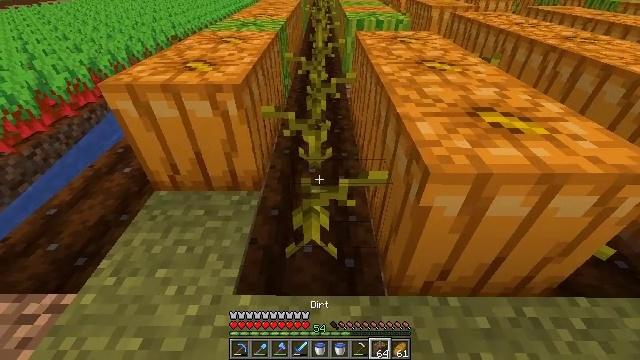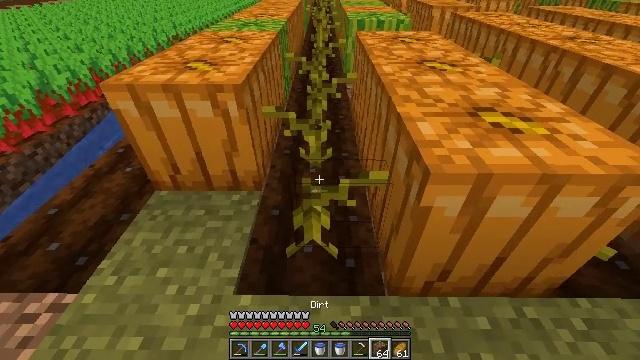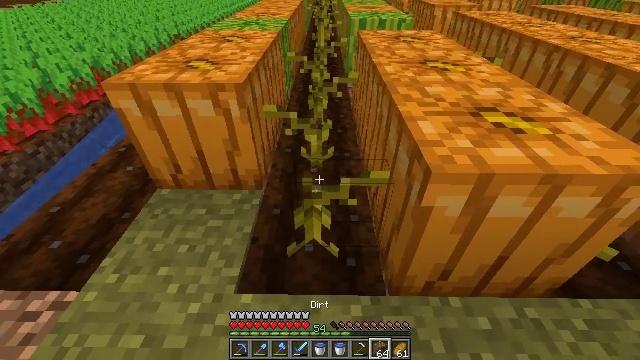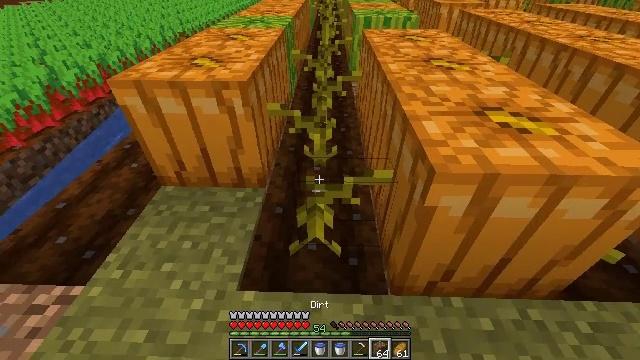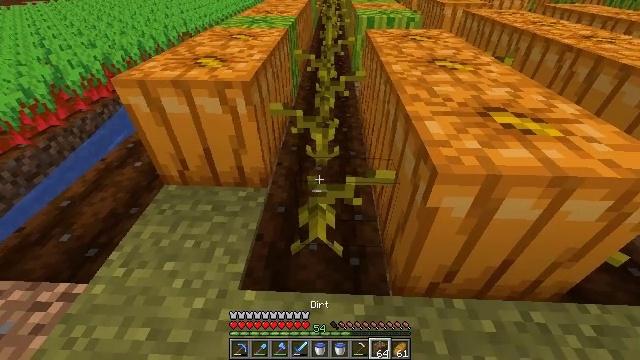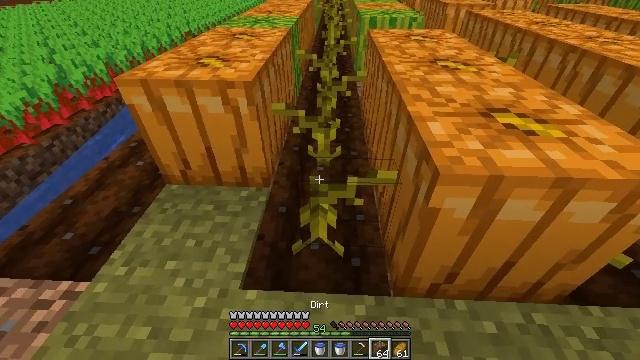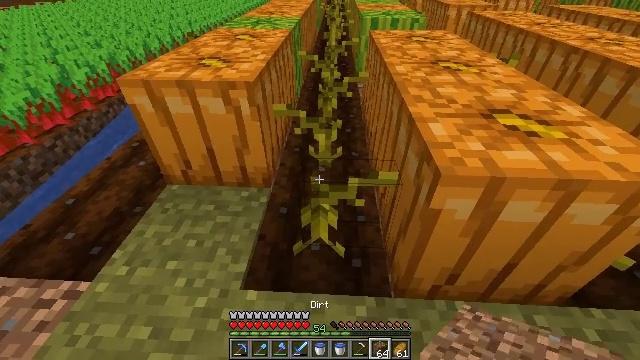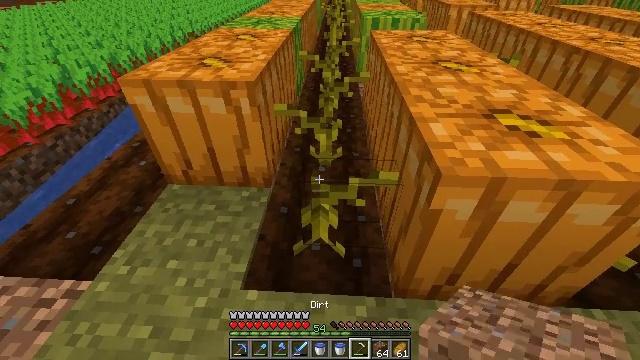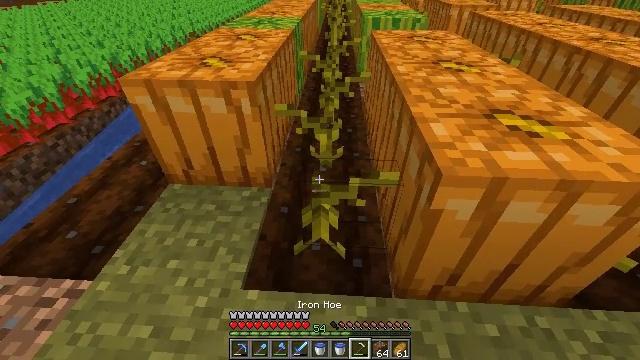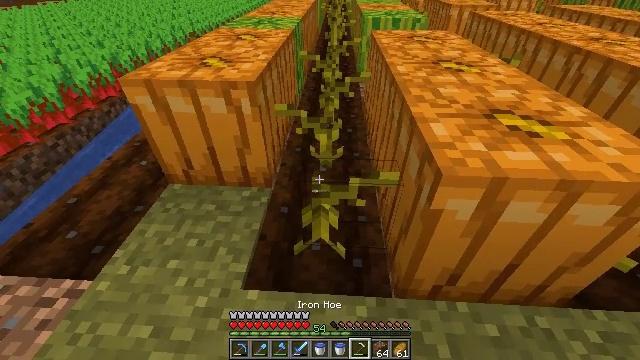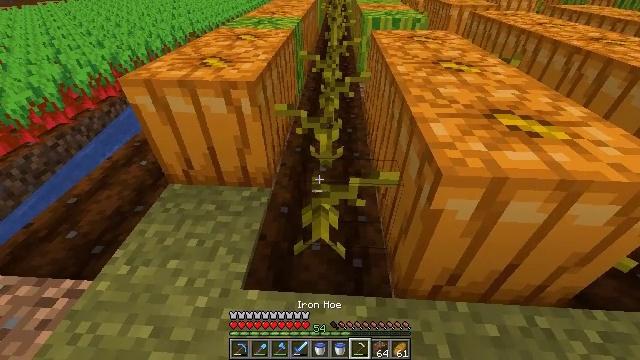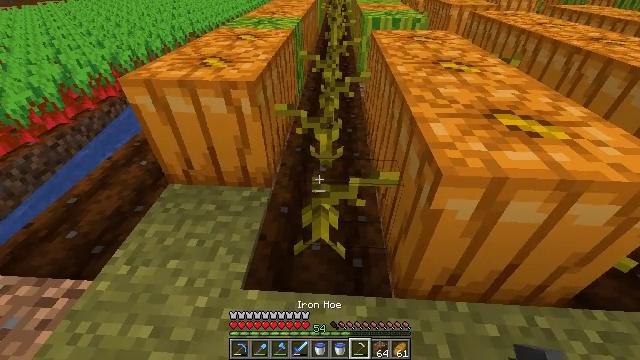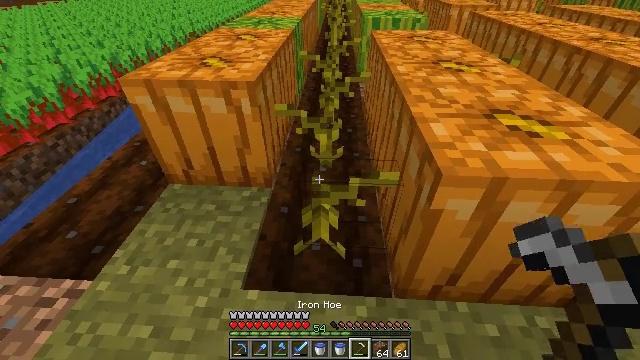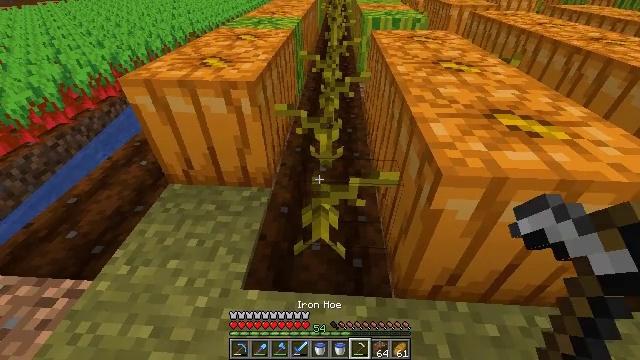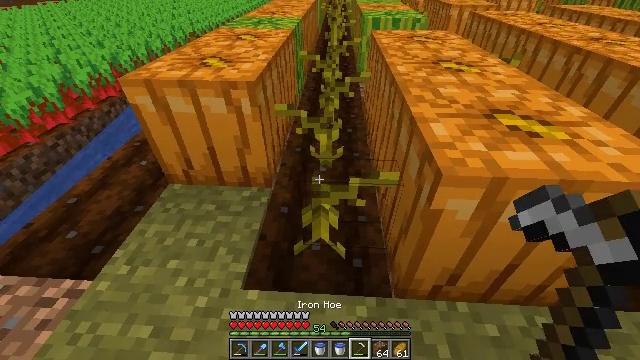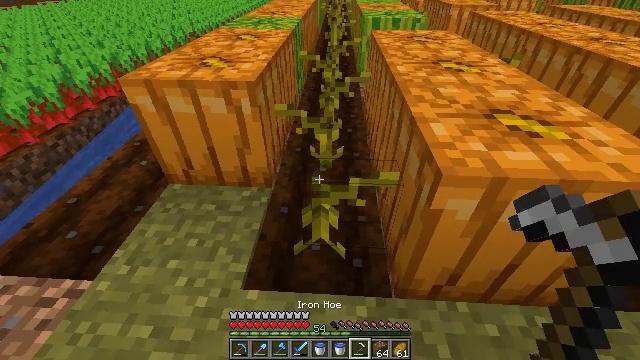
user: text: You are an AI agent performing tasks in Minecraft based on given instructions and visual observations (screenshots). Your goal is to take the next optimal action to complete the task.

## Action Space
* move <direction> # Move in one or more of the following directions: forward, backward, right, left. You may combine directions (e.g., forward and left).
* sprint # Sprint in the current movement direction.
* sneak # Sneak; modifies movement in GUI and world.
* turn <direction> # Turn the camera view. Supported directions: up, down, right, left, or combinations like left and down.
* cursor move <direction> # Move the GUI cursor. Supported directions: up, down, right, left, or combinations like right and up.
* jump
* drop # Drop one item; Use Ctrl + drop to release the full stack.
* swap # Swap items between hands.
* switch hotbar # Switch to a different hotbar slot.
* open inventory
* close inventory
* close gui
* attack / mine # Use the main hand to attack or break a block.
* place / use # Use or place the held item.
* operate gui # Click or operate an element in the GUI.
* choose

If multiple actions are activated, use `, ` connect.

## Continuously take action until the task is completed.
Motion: motion action
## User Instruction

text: Remove the attached pumpkin stem from the ground.
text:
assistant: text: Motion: no_op
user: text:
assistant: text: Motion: no_op
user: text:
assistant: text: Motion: no_op
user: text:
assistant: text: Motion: no_op
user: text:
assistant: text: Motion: no_op
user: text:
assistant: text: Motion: no_op
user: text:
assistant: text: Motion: switch to hotbar 7
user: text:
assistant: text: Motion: switch to hotbar 7
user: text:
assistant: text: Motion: switch to hotbar 7
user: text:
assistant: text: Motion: switch to hotbar 7
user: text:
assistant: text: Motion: no_op
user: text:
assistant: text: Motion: no_op
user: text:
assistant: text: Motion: no_op
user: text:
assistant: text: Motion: no_op
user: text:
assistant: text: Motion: no_op
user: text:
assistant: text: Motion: attack / mine
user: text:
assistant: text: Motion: move forward, attack / mine
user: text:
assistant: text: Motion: move forward, attack / mine
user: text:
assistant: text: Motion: move forward, turn right and up, attack / mine
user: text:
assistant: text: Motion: move forward, turn up, attack / mine
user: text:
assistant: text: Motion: move forward, turn up, attack / mine
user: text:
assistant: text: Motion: move forward, turn up, attack / mine
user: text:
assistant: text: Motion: move forward, turn up, attack / mine
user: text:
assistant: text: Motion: move forward, turn up, attack / mine
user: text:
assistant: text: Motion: move forward, attack / mine
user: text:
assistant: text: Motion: move forward, attack / mine
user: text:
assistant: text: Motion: attack / mine